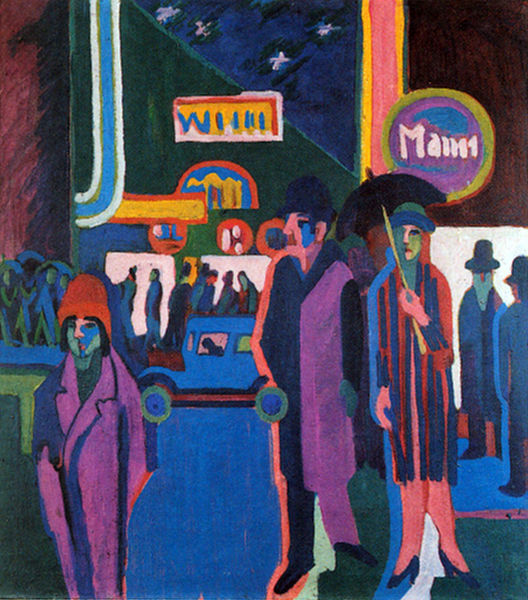
Titel: Straßenszene bei Nacht
Künstler: Ernst Ludwig Kirchner
Institution: Bremen, Kunsthalle
Schlagwörter: blau, dunkel, gemälde, himmel, mann, weiß, frauen, gelb, grün, menschen, stadt, frau, fussgänger, hut, hüte, kleid, licht, männer, nacht, orange, schwarz, strasse, gebäude, regenschirm, rot, schirm, expressionismus, hochformat, leute, bart, mütze, stehen, einsam, gehen, mantel, paar, rosa, man, passanten, abstrakt, farben, modern, farbe, lila, violett, naiv, spazieren, werbung, beleuchtung, auto, regen, stadtansicht, melone, schild, sterne, schilder, schirme, reklame, flanieren, pumps, automobil, großstadt, zwanziger jahre, schwazr, main, leuchtreklame, neonlicht, reklametafel, 20. jahrhundert, maim1